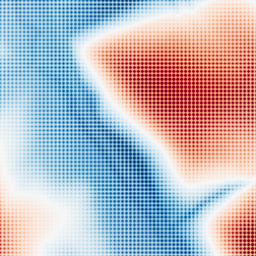
Category: multiscale
Decomposition family: dog
Decomposition parameters: sigma_low: 2
sigma_high: 100
Upsampling method: sinc_blackman
Upsampling parameters: scale: 4
kernel_size: 4
Upsampling scale: 4